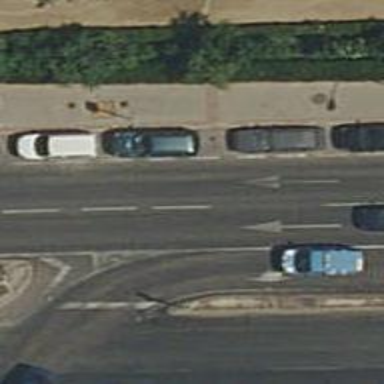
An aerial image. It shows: Road with traffic signals.